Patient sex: F
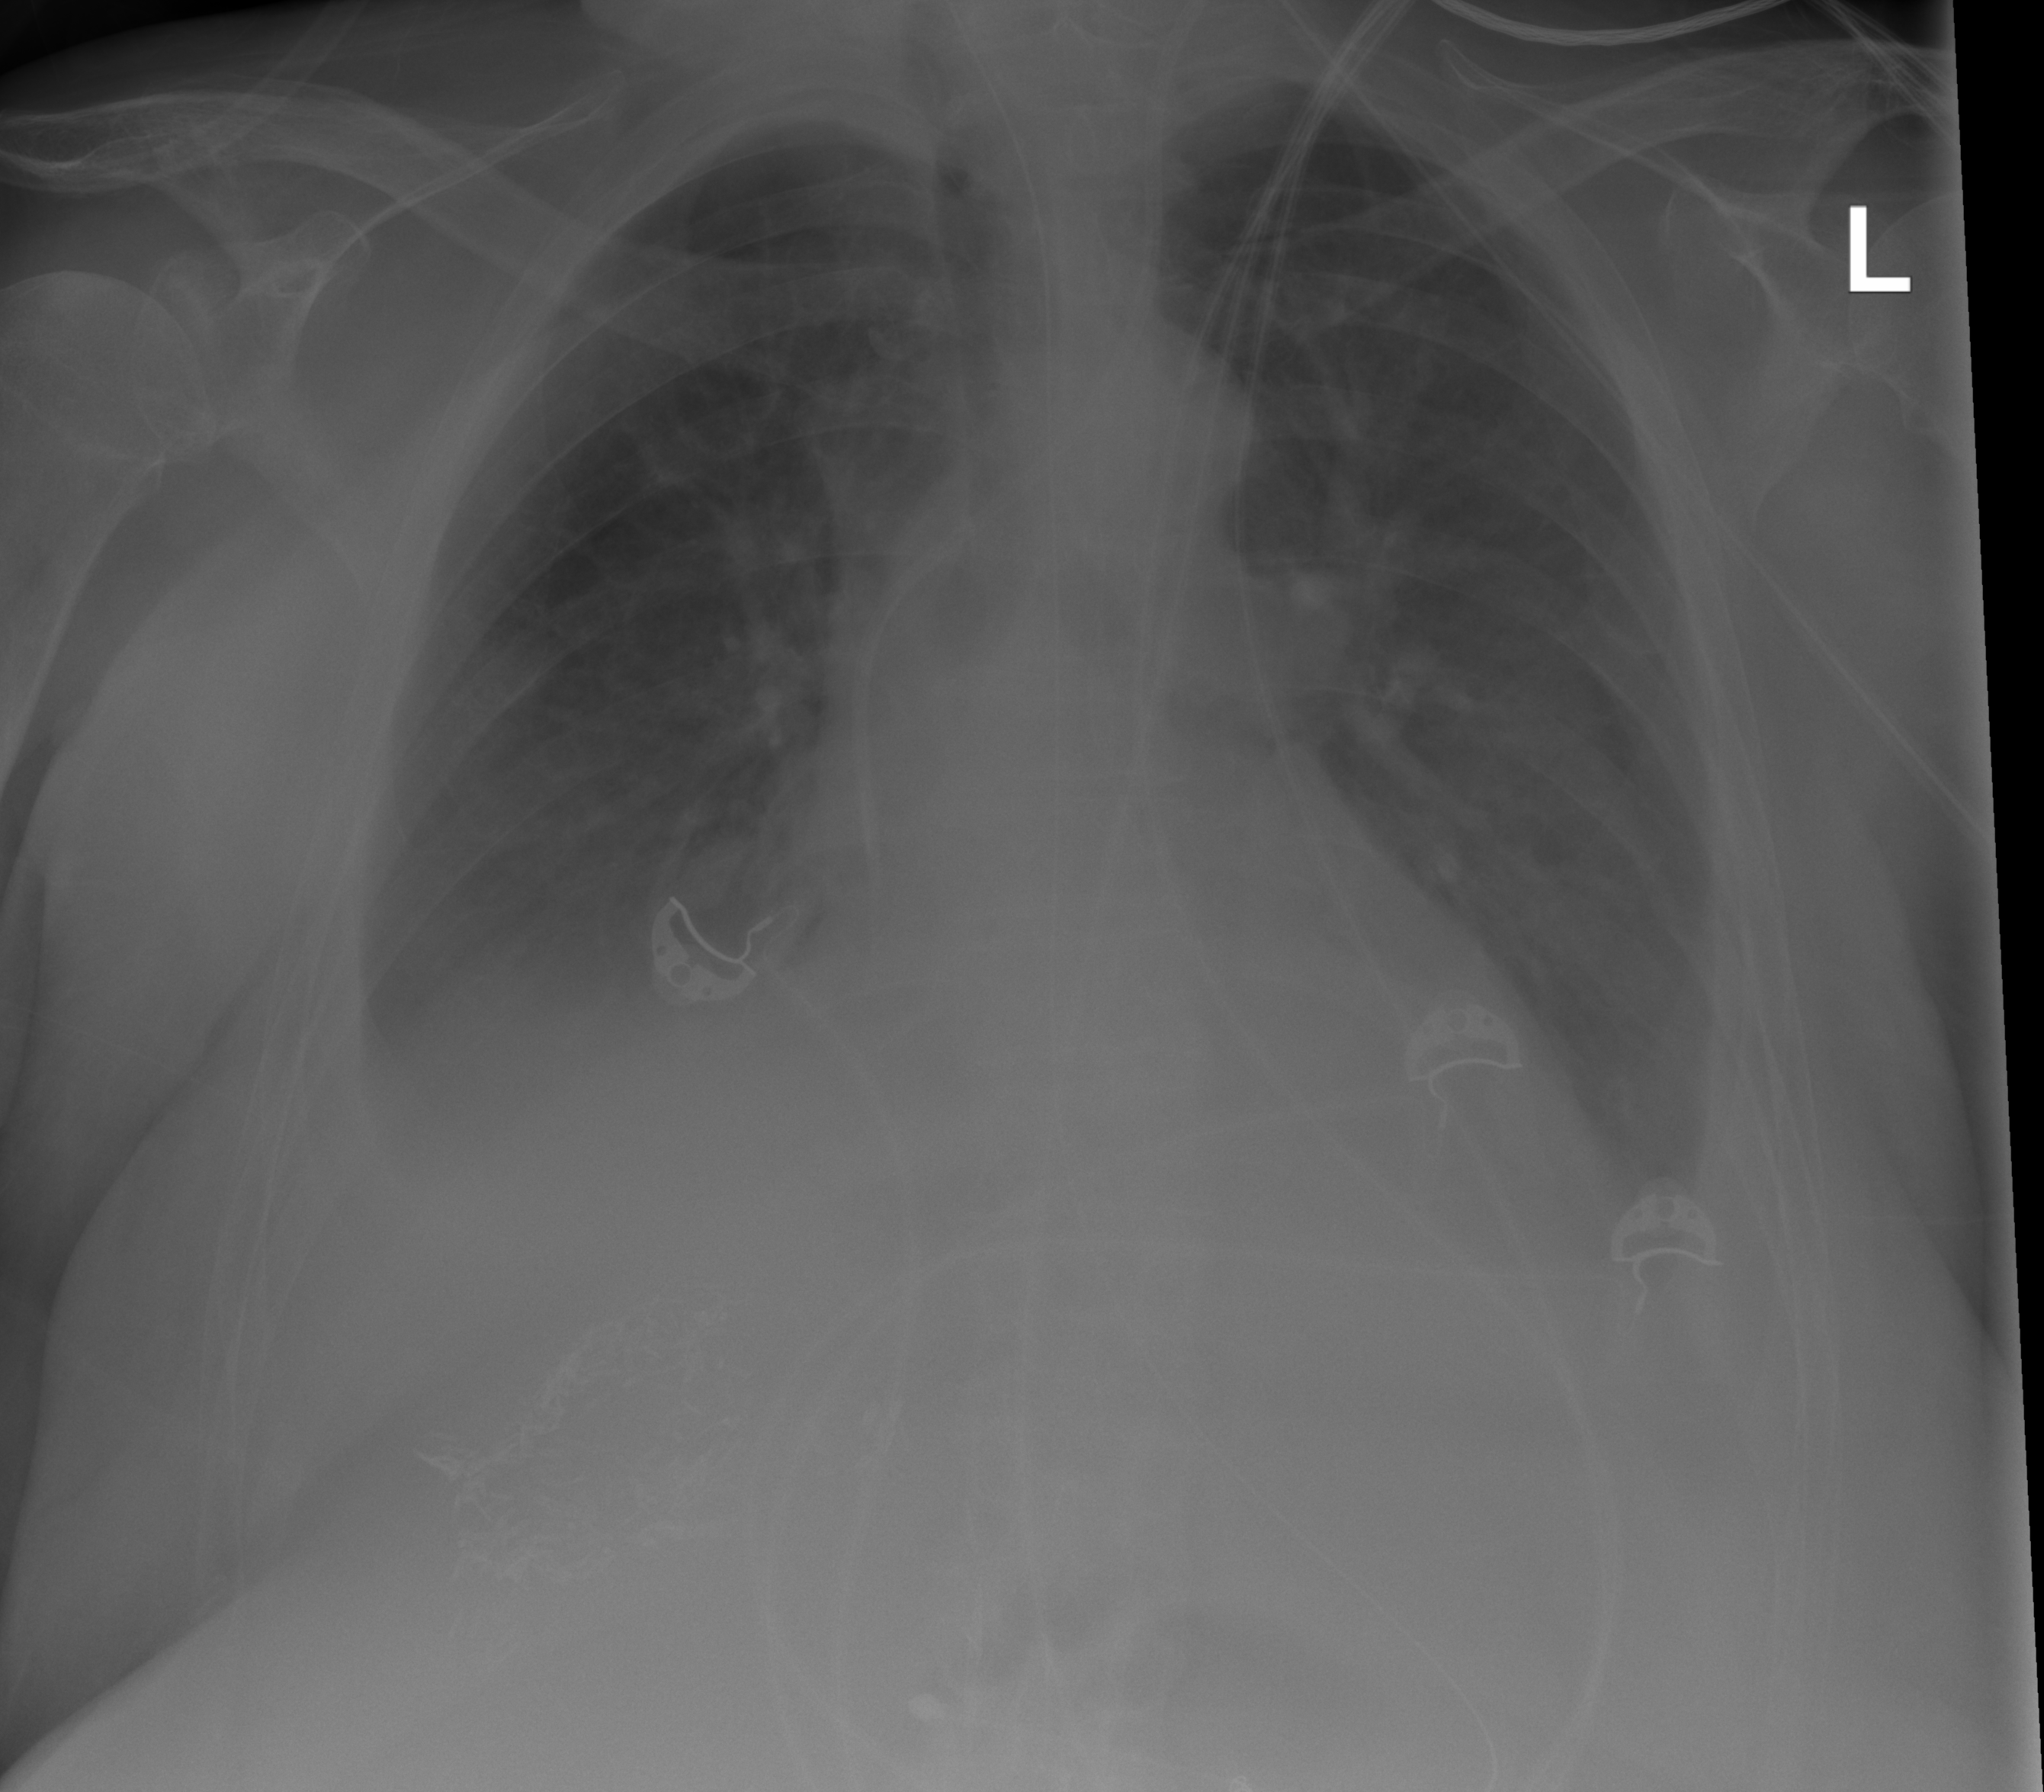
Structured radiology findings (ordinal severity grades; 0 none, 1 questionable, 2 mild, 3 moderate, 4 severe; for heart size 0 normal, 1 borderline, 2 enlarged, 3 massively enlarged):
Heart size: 1
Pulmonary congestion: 2
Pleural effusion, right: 3
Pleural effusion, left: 3
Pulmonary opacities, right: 0
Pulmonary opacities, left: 0
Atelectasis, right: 2
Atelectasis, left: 2